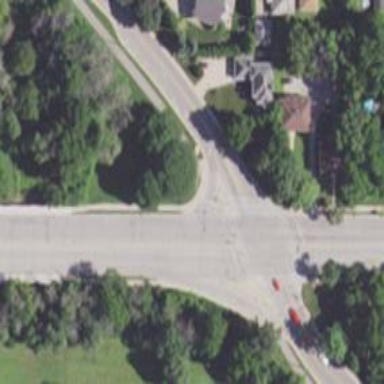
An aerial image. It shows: Asphalt footway with uncontrolled crossing. The crossing includes pedestrian island.